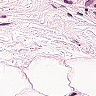
Metastatic tissue present: no